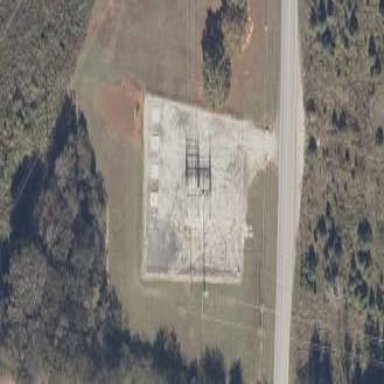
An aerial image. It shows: There is fence around switching substation.